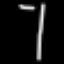
Label: fork